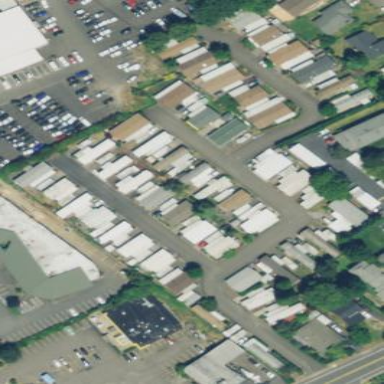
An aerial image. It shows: Residential area designated as trailer park.